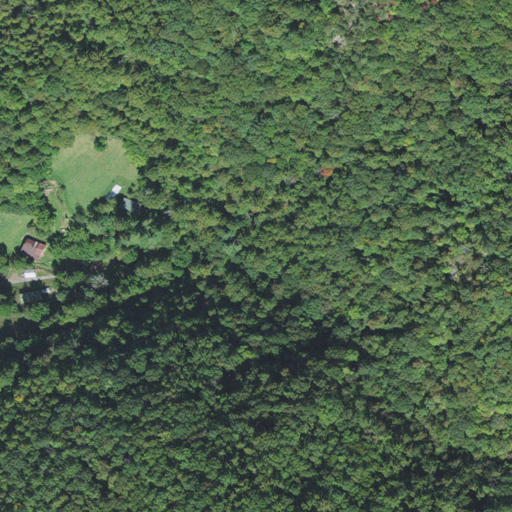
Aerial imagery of valley in North Carolina named Jericho Cove containing deciduous forest, mixed forest, open development, and pasture